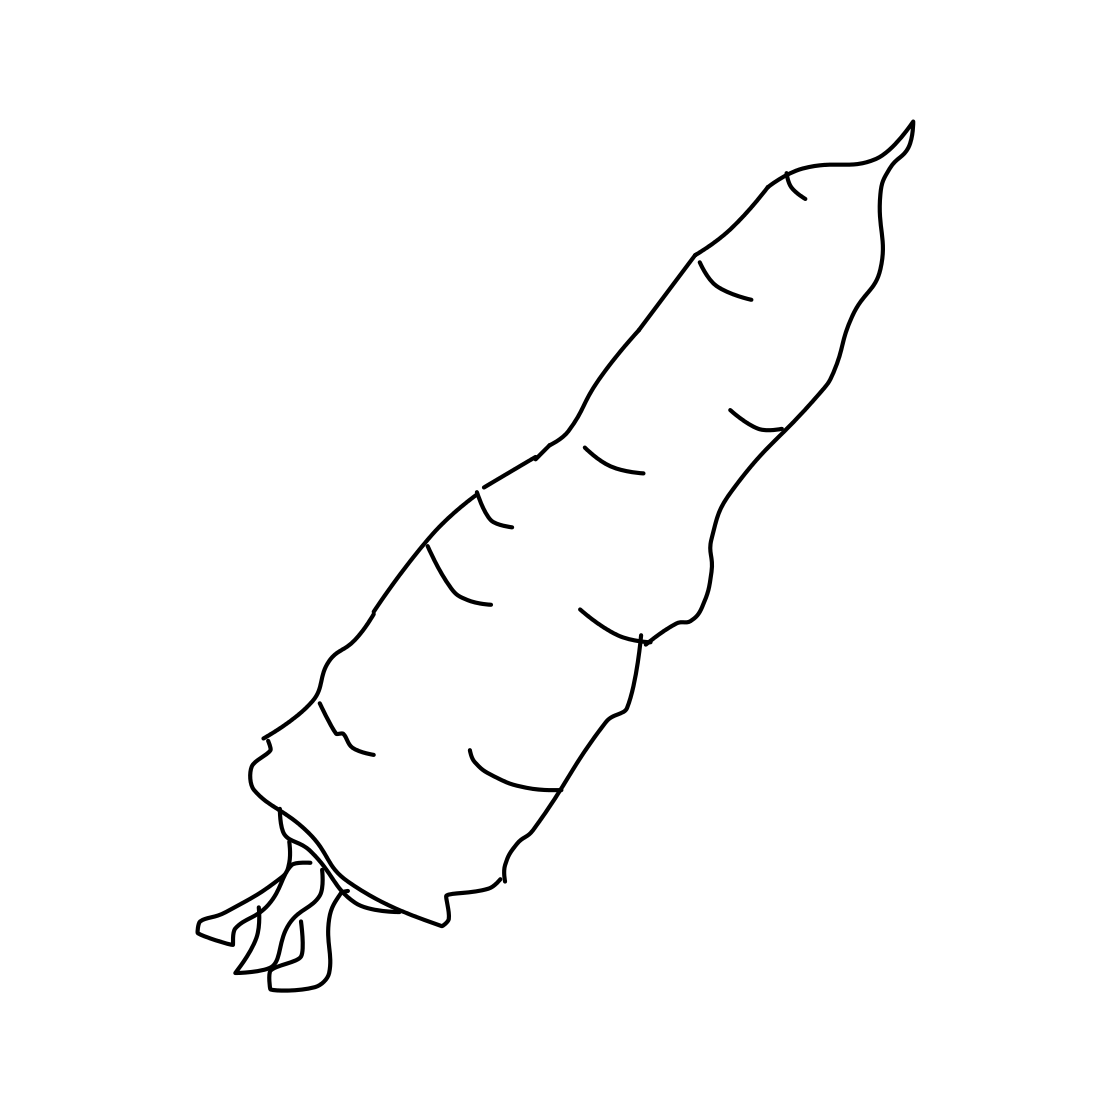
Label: carrot